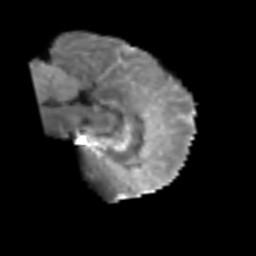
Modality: T2w
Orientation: sagittal
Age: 49
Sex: male
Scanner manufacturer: siemens
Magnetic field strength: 3 T
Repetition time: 6.1 s
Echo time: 0.101 s